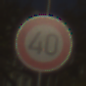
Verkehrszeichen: Geschwindigkeit40
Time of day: SunriseSunset
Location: Outdoor (Urban)
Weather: PartlyCloudy
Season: Autumn
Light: Natural